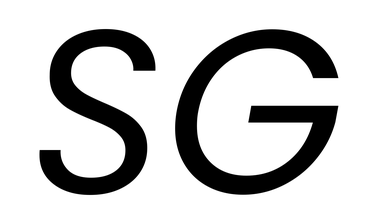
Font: Poppins-Italic